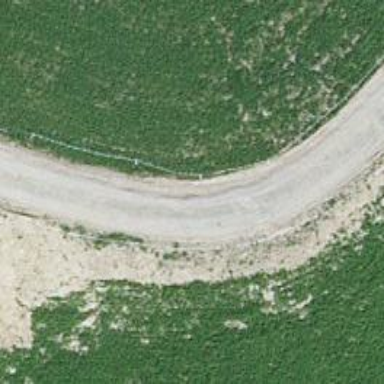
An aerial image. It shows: Paved driveway road for service vehicles.